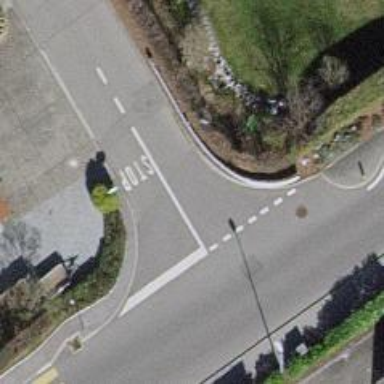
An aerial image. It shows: Stop road.